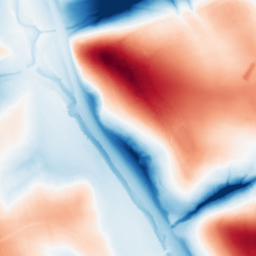
Category: classical
Decomposition family: gaussian_anisotropic
Decomposition parameters: sigma_x: 20
sigma_y: 50
Upsampling method: quadratic
Upsampling parameters: scale: 8
Upsampling scale: 8